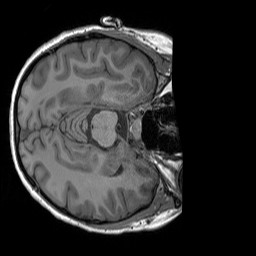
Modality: T1w
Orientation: axial
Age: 18
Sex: female
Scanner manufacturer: siemens
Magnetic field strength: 3 T
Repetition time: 1.9 s
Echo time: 0.00252 s